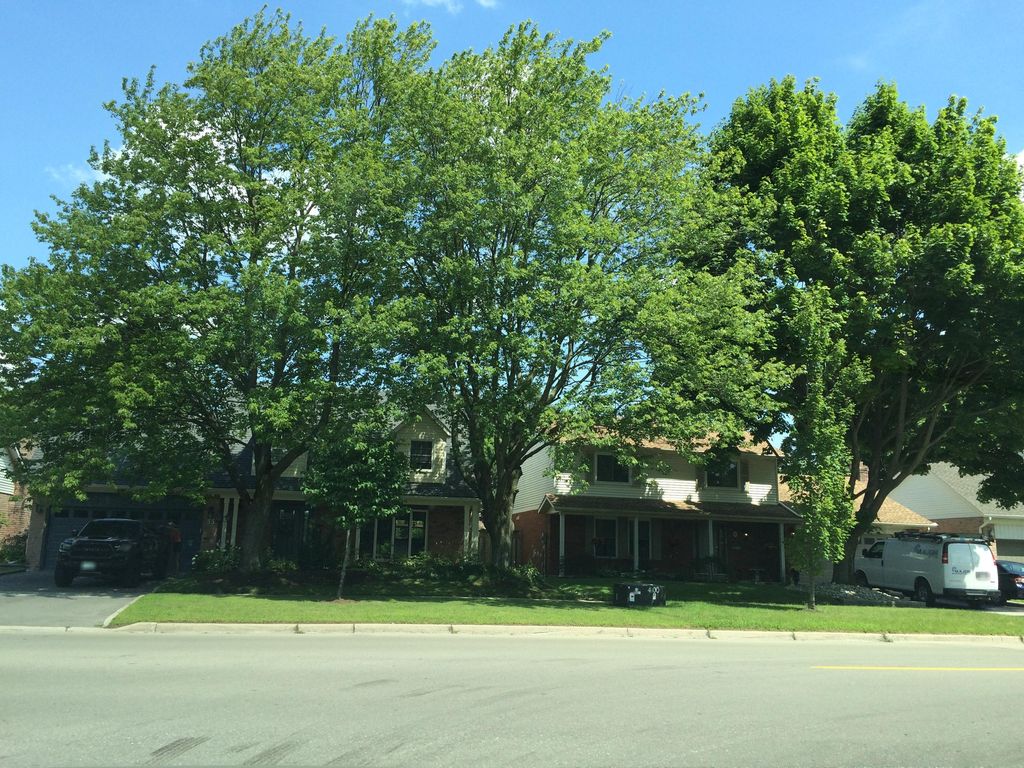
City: hamilton